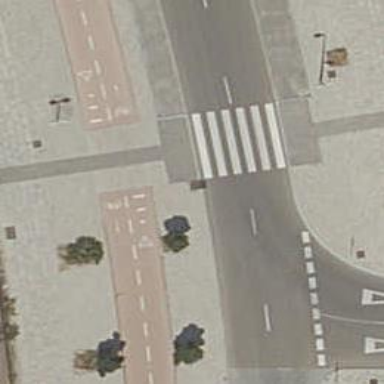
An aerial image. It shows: Uncontrolled crossing on the road.